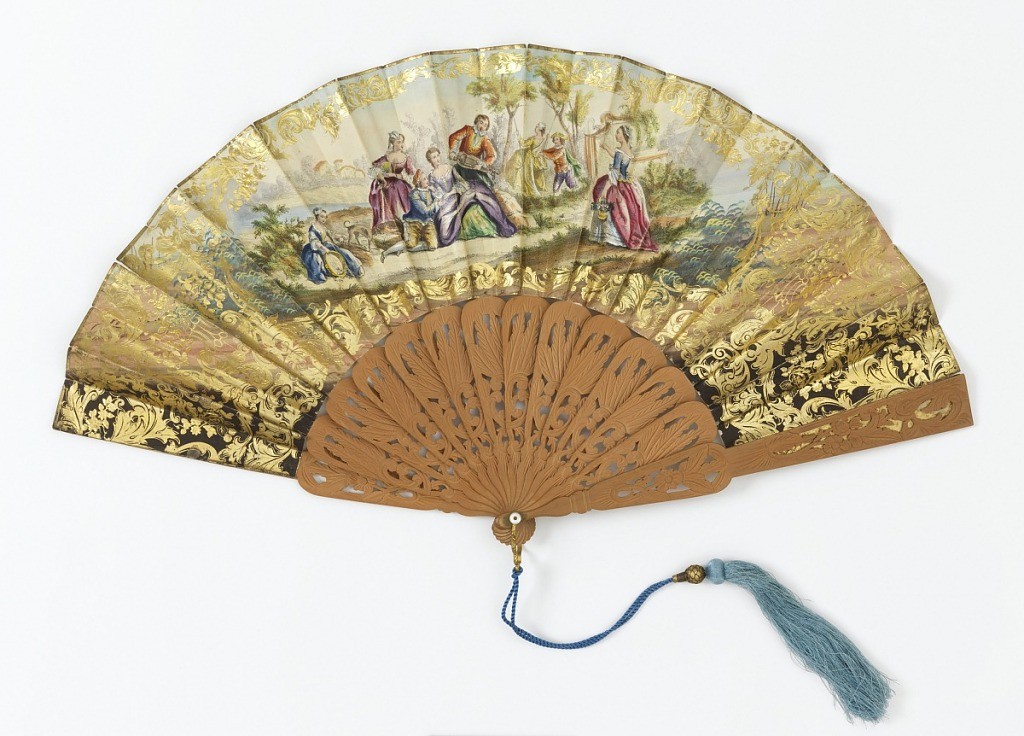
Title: Pleated fan
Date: ca. 1840
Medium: Paper leaf with gilded chromolithograph; carved and pierced wood sticks; blue silk tassel
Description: Gilded paper fan leaf decorated with chromolithograph scenes of a musical gathering centered on a man with a hurdy-gurdy. Rococo-style gilding frames the scene; verso: a pastoral vignette with gilded strapwork border. Wood handle is carved and pierced with foliate scrolls.